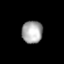
Tissue: lung
Cell type: Others
Senescence score: 0.6187
Nuclear area (px): 463
Mean DAPI intensity: 166.797